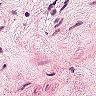
Metastatic tissue present: no